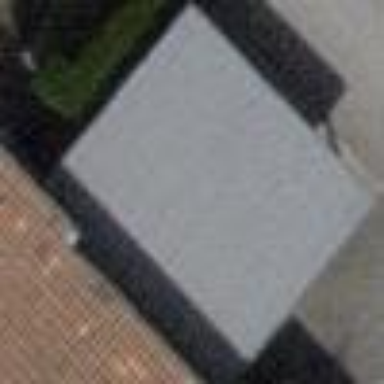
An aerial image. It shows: View of roof of building.